Interaction volume radius: 5 \u00c5
Interaction volume height: 20 \u00c5
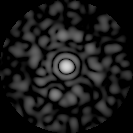
Disorder parameter: 0.7757